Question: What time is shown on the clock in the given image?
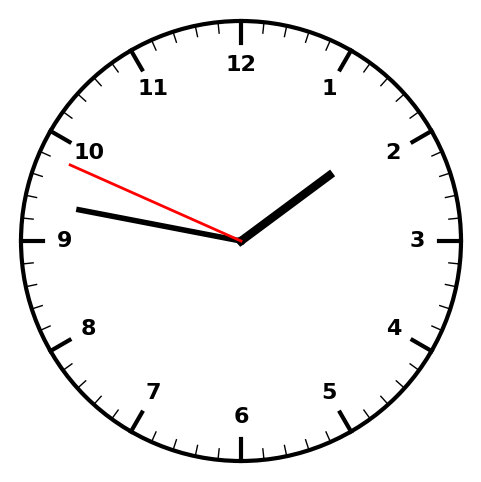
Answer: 01:46:49